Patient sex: M
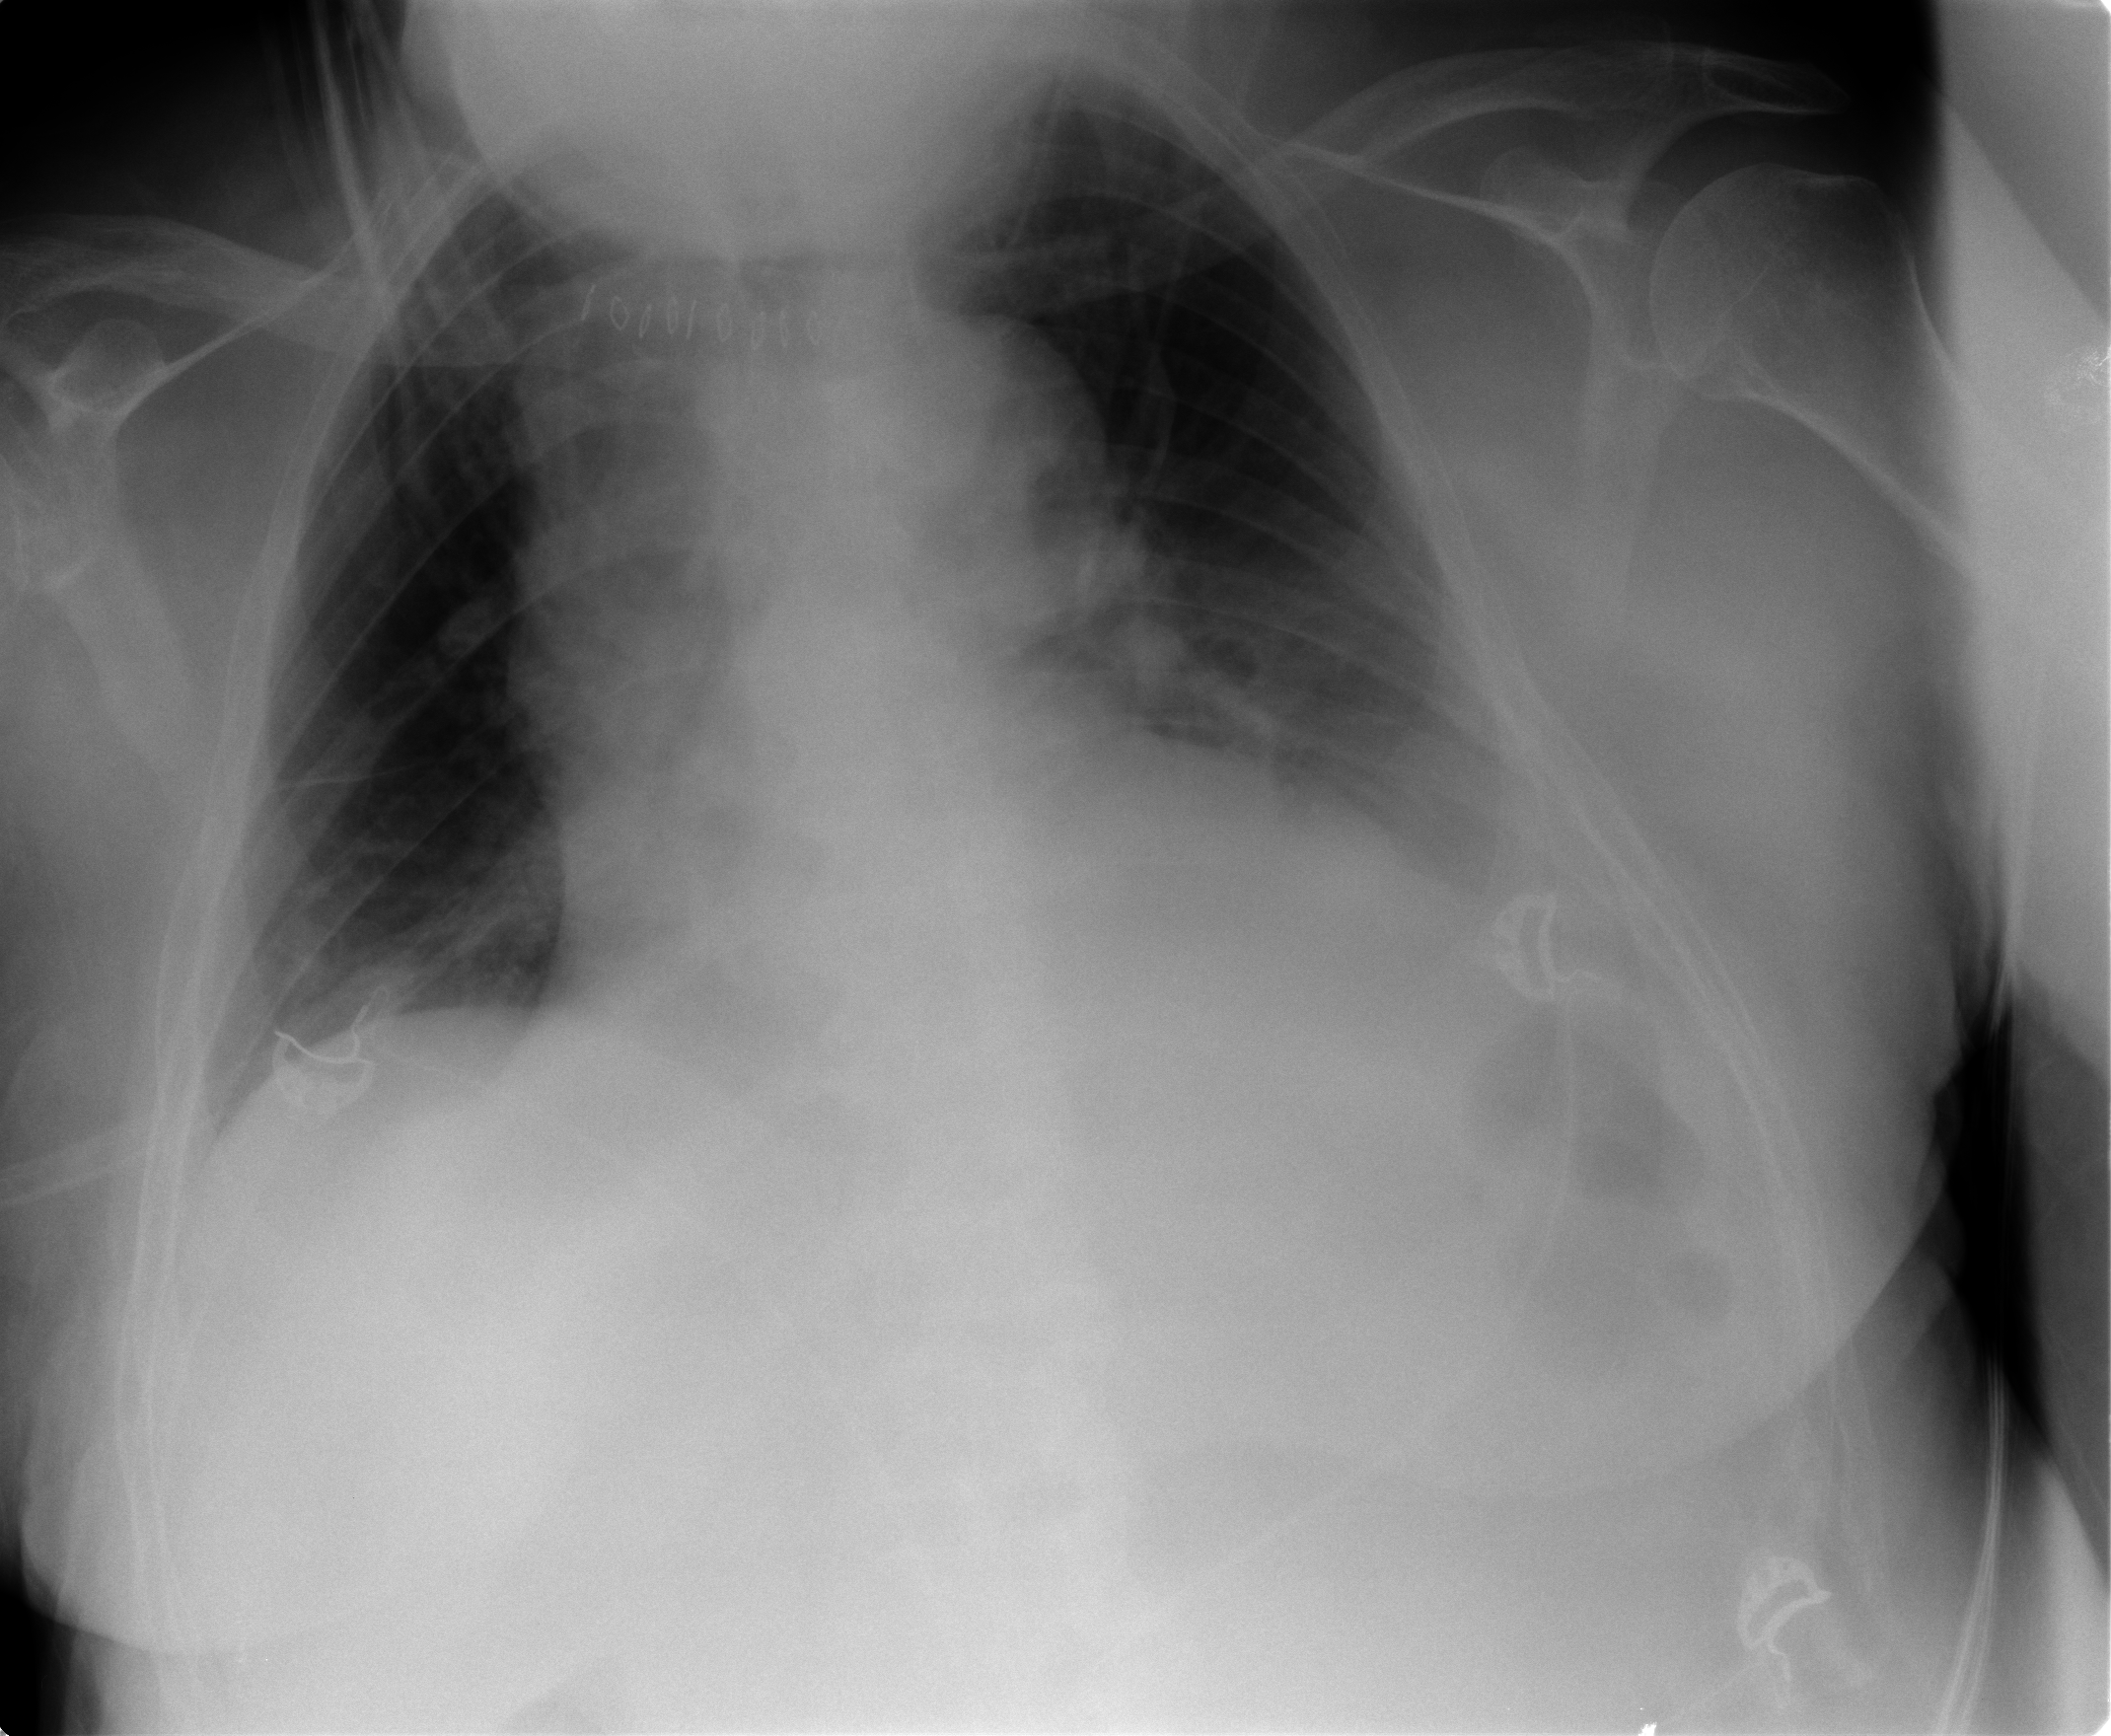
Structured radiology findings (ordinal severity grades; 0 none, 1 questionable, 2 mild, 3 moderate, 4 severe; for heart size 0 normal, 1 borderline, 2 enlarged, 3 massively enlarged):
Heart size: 2
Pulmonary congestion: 0
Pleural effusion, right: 0
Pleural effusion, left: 2
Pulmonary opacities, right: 0
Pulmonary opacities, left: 0
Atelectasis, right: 1
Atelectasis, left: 2